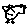
Label: bird